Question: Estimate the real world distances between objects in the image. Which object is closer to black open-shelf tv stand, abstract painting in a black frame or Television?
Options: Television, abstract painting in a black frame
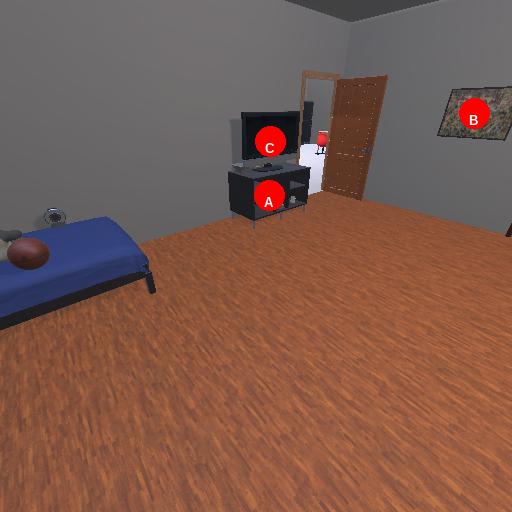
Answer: Television